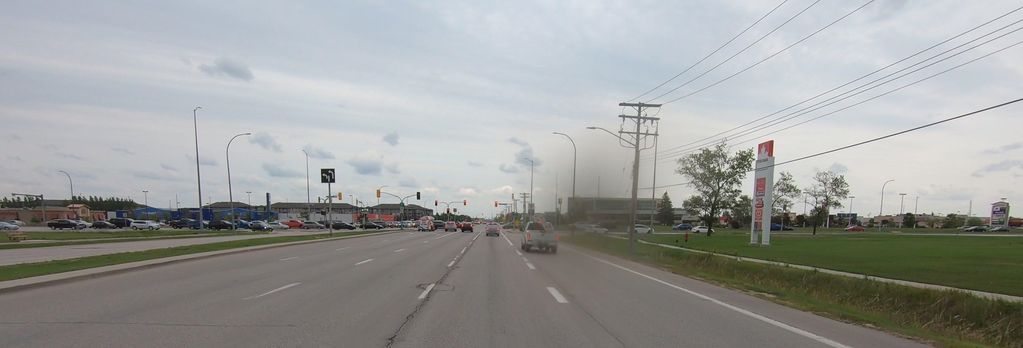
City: winnipeg